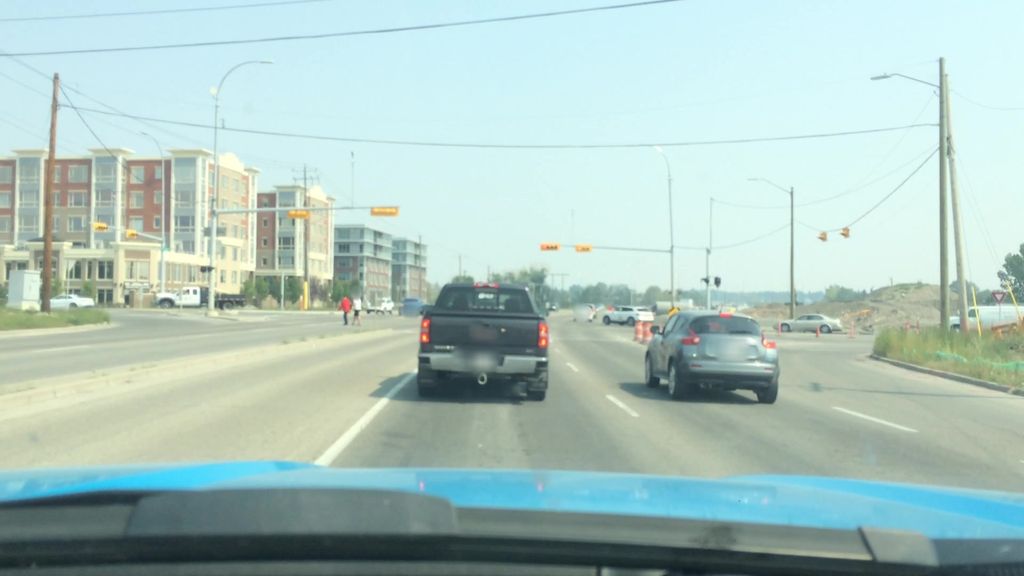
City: calgary